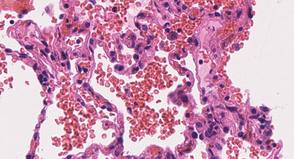
Tumor epithelial tissue: no
Tumor-associated stroma tissue: no
Normal tissue: yes